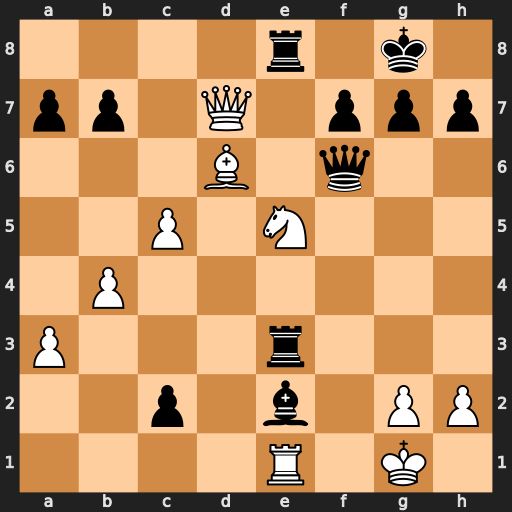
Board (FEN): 4r1k1/pp1Q1ppp/3B1q2/2P1N3/1P6/P3r3/2p1b1PP/4R1K1
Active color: w
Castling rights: -
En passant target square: -
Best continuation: Qxe8#